Question: After several redeploys app crashes with PermGen error. I know abou workarounds with increasing permgen size. But I try to reveal cause of leak. After redeploy I'v made heap dump with jvisualvm and searching for instances of WebAppClassLoader. As expected there was one not GC-ed. Show nearest GC root points to platformMBeanServer (MangementFactory type). So the question is what can i do with it?

And some additional info. My jdbc driver jar locates in lib directory of tomcat and .dll file in bin directory. When I comment hibernate sessionFactory creation - problem disappear. Session factory created in init method of servlet filter, and closed in destroy method. Hibernate uses c3p0 connection pool.
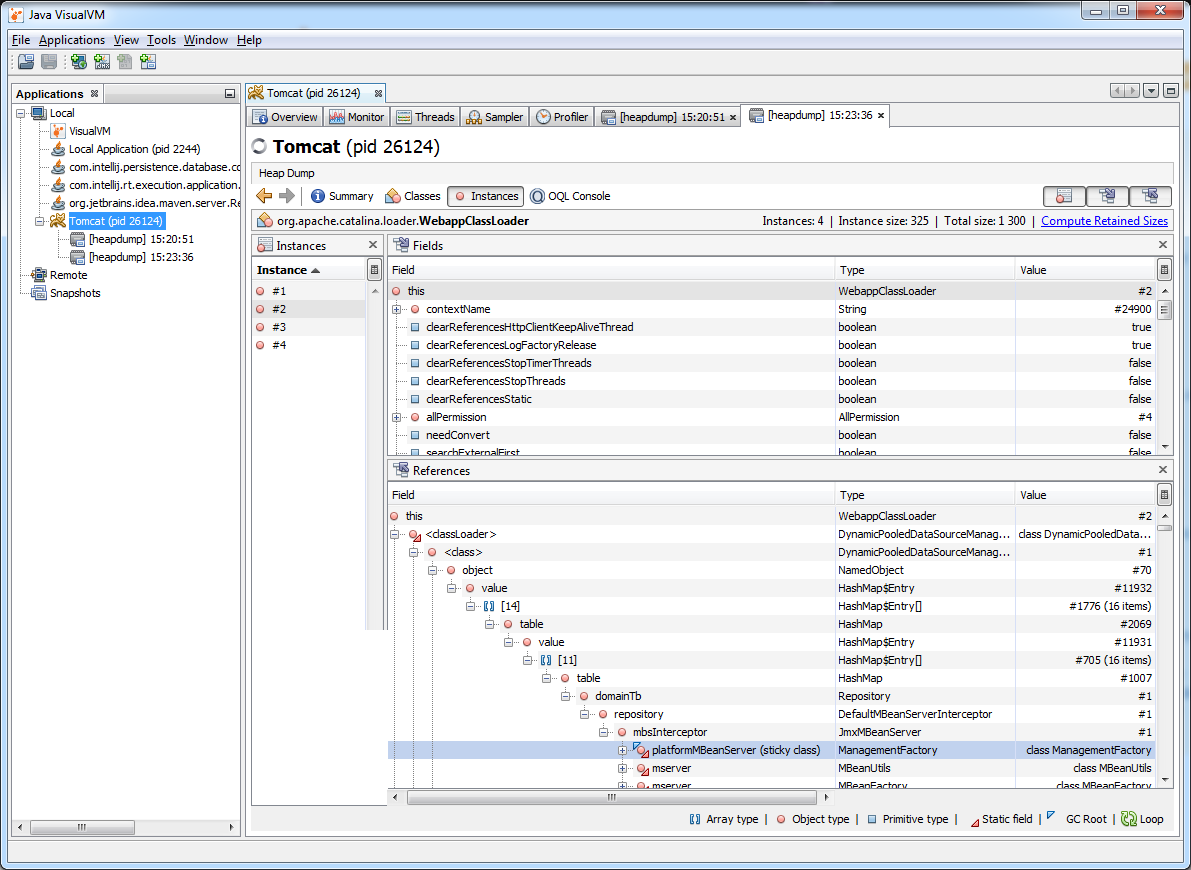
Answer: I'v found solution. It turns up that connection pool c3p0 0.9.2.1 has memory leak. And hibernate 4.3.1-Final uses that version of c3p0. Switching to hibernate 4.1.12 and c3p0 0.9.1 solve my problem.